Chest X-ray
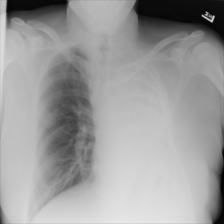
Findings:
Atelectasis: negative
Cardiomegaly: negative
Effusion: negative
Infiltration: positive
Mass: negative
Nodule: negative
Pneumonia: negative
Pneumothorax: negative
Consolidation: negative
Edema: negative
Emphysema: negative
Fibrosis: negative
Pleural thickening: negative
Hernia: negative